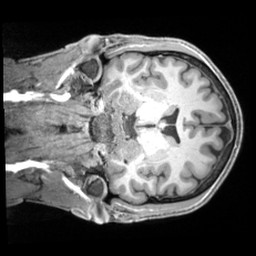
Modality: T1w
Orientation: coronal
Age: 34
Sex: male
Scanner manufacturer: siemens
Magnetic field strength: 3 T
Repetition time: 2.2 s
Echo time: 0.00218 s